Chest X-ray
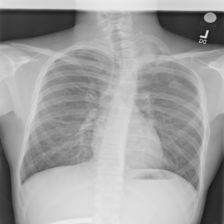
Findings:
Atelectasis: negative
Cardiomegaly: negative
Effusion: negative
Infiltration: negative
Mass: negative
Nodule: negative
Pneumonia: negative
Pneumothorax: negative
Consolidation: negative
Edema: negative
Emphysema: negative
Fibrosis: negative
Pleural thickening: negative
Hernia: negative